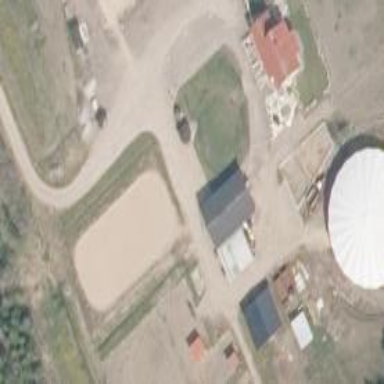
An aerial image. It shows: Equestrian pitch used for leisure and sports activities.